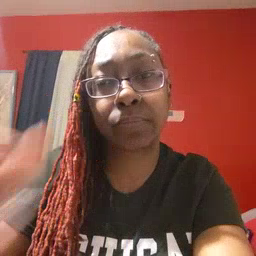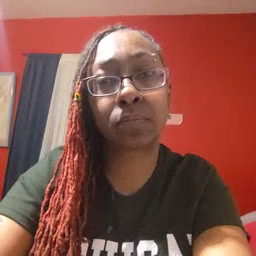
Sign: cereal